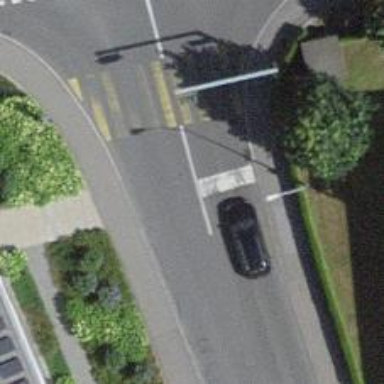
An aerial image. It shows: Road with traffic signals.